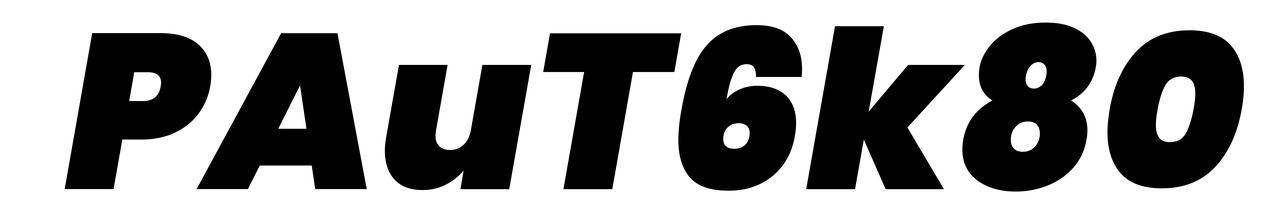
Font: Poppins-BlackItalic